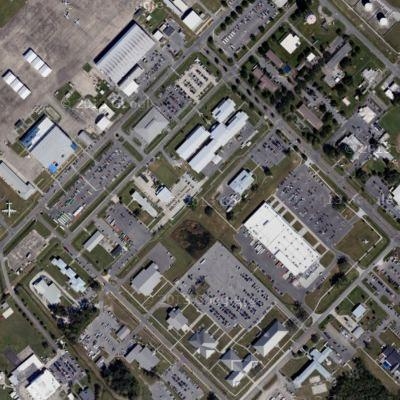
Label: gParking